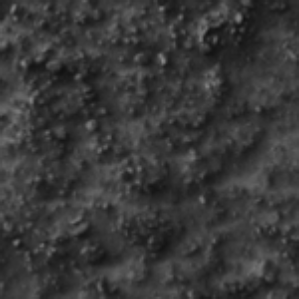
Label: frost